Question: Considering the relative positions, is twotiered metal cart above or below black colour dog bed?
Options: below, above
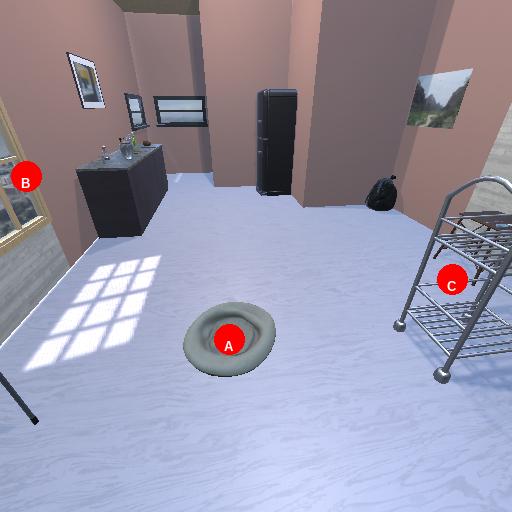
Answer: below